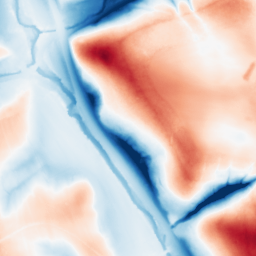
Category: trend_removal
Decomposition family: local_polynomial
Decomposition parameters: window_size: 101
degree: 3
Upsampling method: bilinear
Upsampling parameters: scale: 2
Upsampling scale: 2